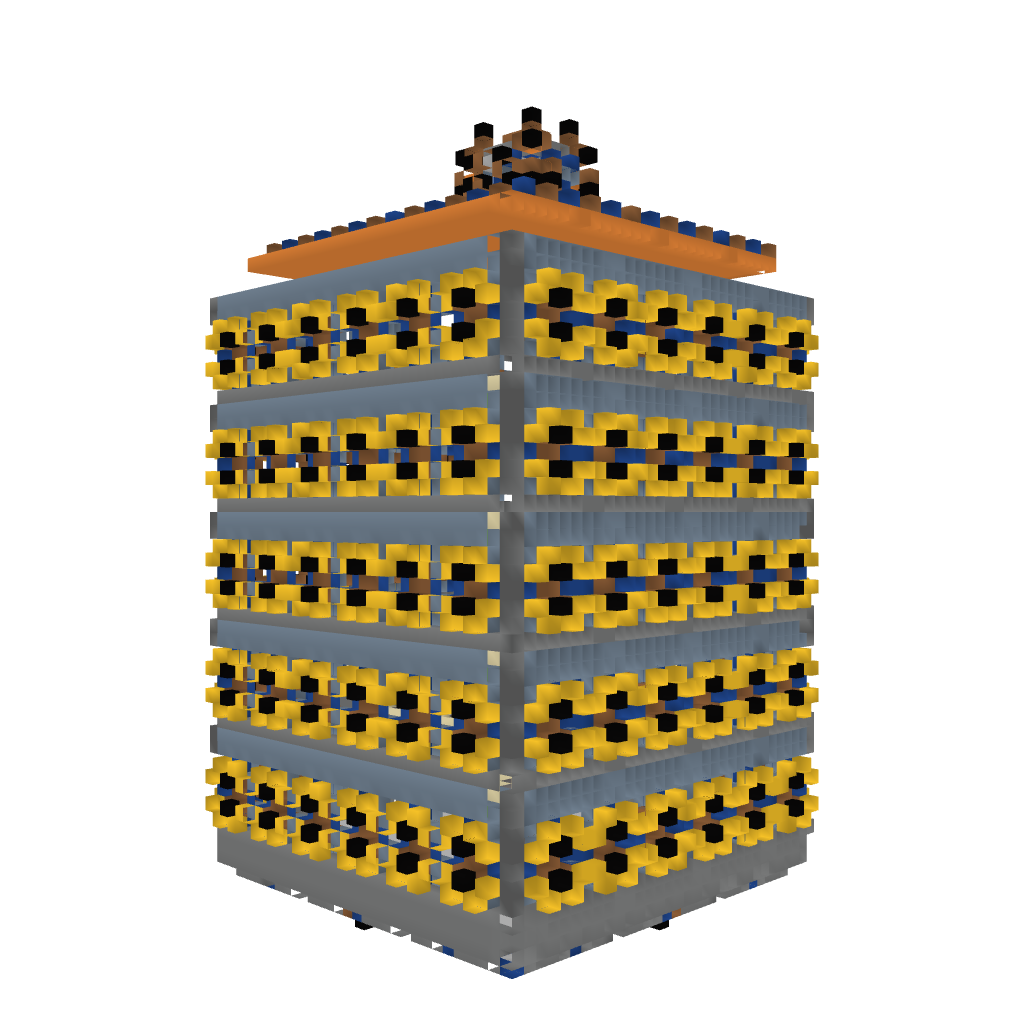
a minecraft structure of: TnTRun Arena 30x30 +TnT Lobby